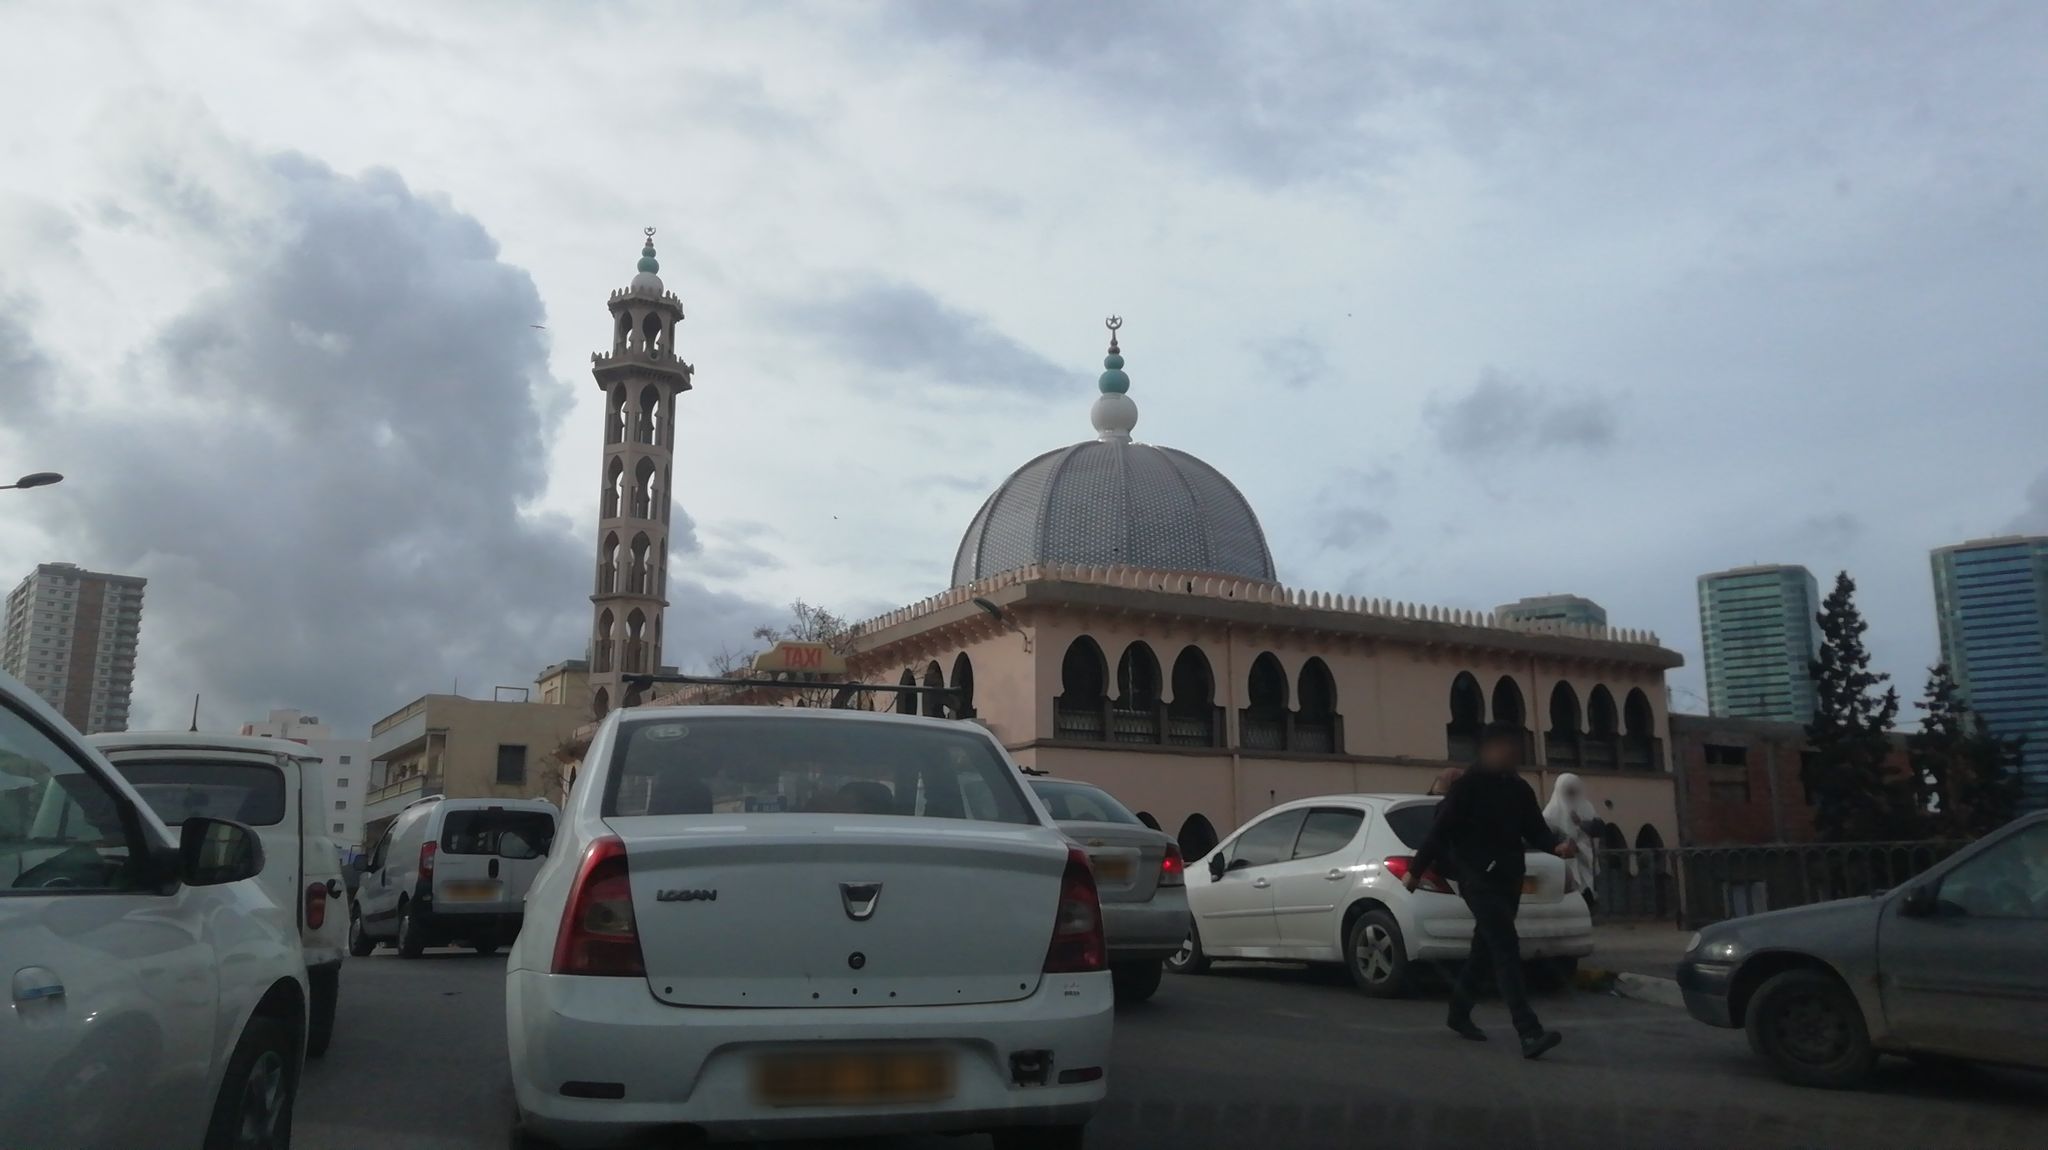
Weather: cloudy
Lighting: day
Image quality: good
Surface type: driving surface
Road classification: secondary, secondary_link
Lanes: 2.0
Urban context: urban centre
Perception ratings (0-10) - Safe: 6.61, Lively: 3.57, Beautiful: 1.79, Boring: 3.06, Depressing: 3.28, Wealthy: 8.32